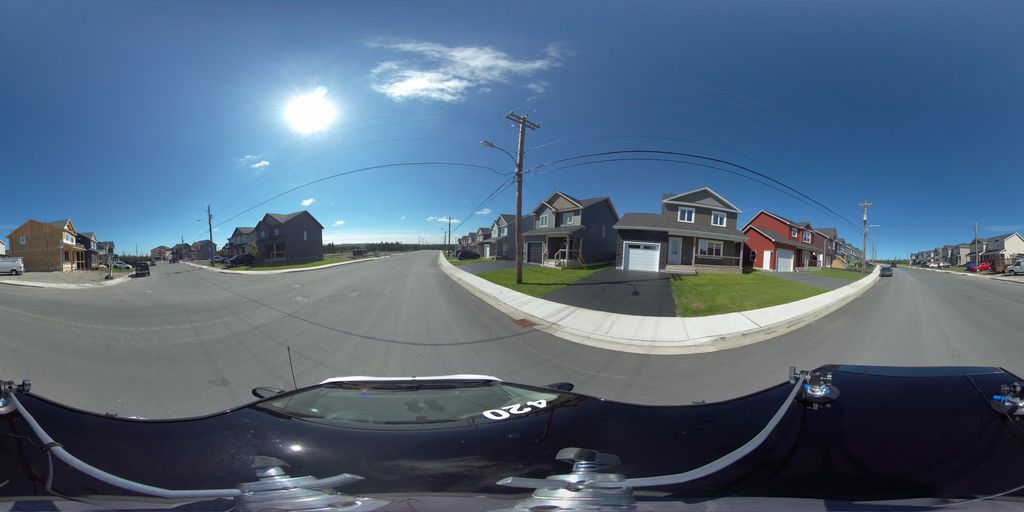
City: st_johns